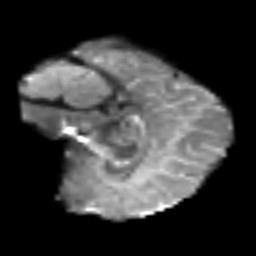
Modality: T2w
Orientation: sagittal
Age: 39
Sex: female
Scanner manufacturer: siemens
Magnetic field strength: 3 T
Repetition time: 6.1 s
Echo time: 0.101 s